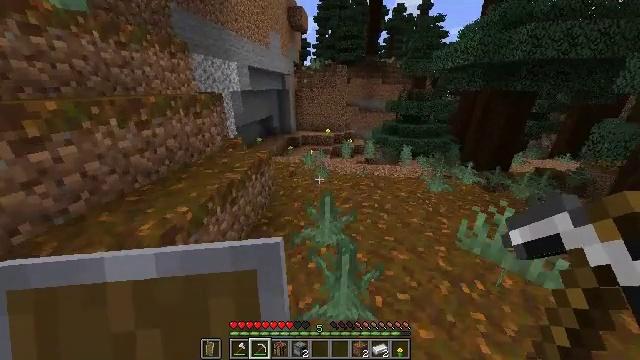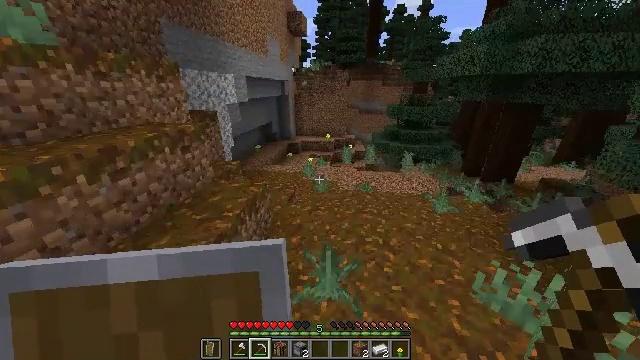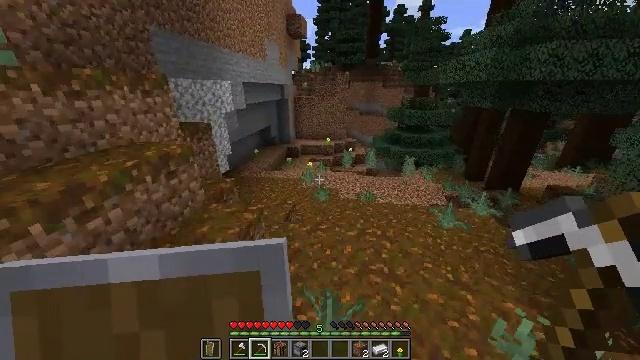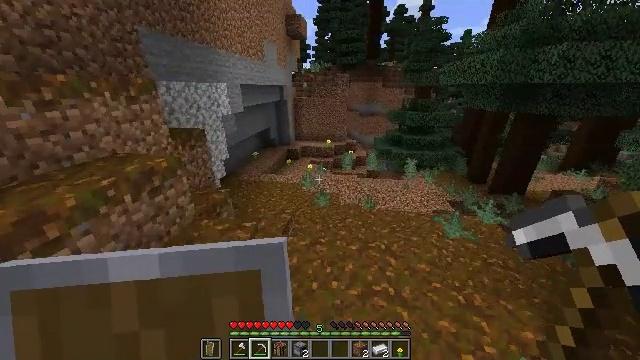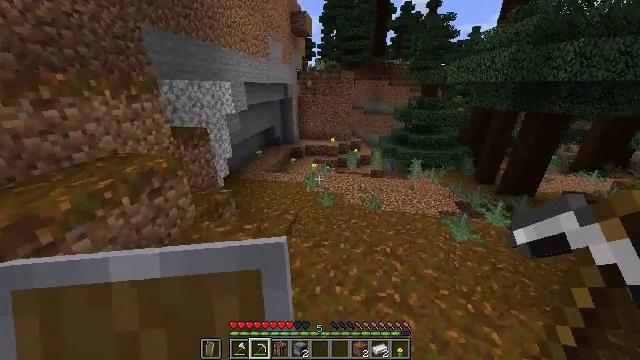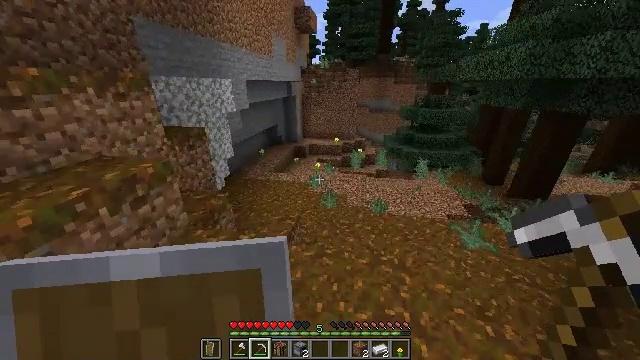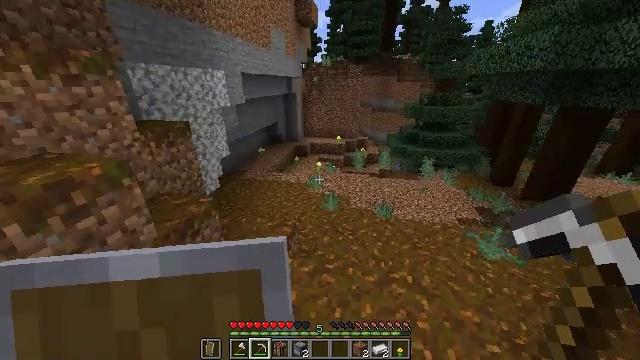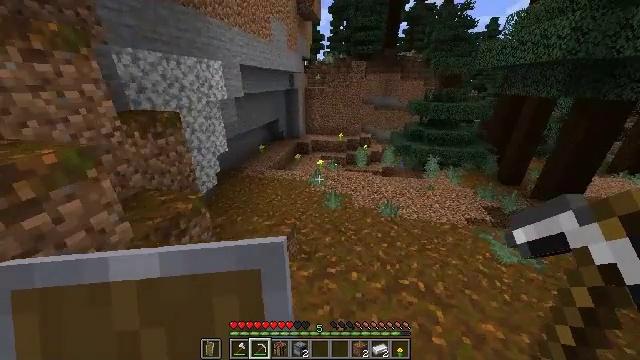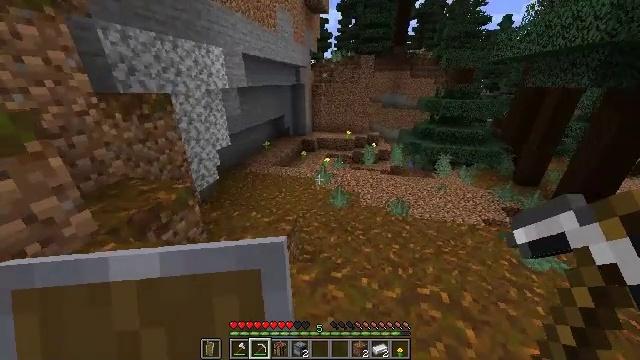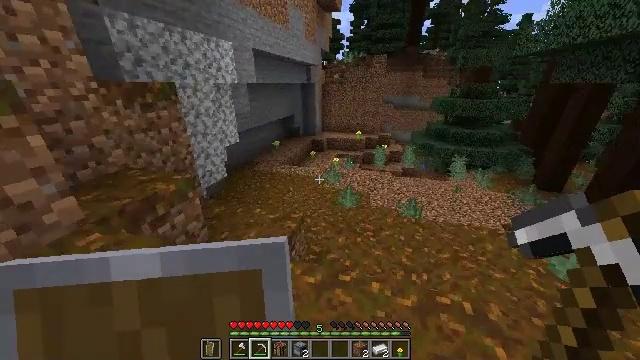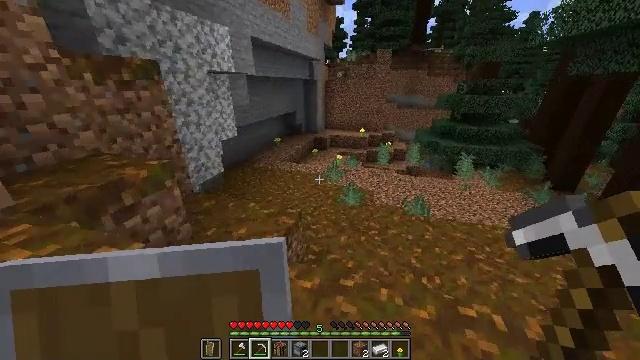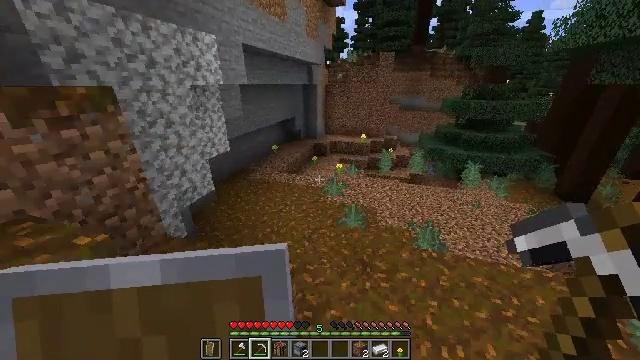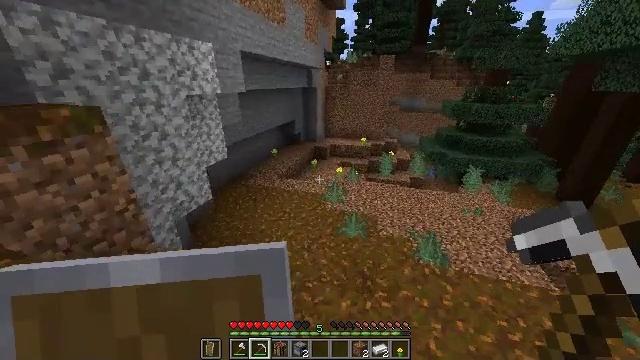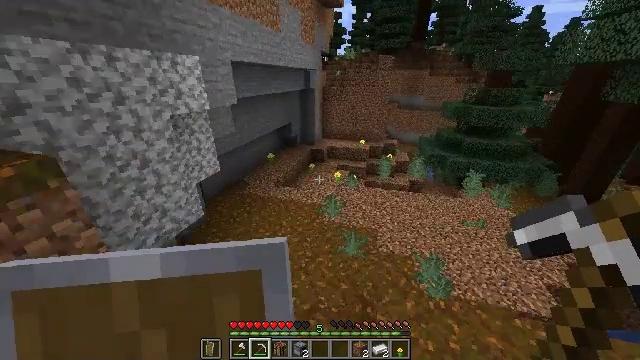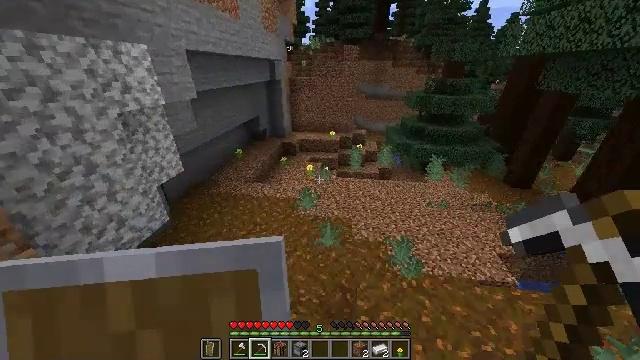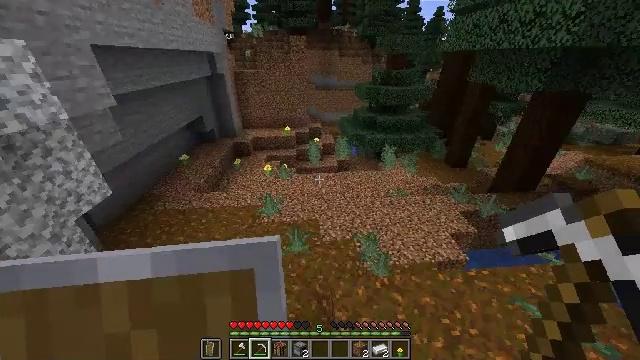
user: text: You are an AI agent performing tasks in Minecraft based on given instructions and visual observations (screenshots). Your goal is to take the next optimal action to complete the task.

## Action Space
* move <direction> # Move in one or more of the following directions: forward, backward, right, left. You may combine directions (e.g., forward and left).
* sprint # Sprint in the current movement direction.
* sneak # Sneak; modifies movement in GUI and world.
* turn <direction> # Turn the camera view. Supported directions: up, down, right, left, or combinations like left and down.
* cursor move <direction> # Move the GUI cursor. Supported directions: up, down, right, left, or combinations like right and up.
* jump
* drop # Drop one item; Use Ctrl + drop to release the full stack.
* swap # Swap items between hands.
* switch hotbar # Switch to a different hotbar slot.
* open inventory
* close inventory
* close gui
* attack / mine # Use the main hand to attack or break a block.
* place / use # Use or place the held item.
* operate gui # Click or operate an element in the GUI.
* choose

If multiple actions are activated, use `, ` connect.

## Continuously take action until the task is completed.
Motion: motion action
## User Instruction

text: Mine the sweet berry bush.
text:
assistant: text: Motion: move forward, sprint, jump
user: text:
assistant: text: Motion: move forward, jump
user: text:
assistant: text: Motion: move forward, jump
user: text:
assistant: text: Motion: move forward, turn left, jump
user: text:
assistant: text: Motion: move forward, turn left, jump
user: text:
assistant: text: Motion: move forward, jump
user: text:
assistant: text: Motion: move forward, jump
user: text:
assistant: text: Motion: move forward, turn left, jump
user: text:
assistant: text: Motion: move forward, turn left, jump
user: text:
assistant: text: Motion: move forward, jump
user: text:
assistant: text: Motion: move forward, jump
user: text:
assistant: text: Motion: move forward, jump
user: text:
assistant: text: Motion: move forward, sprint, turn down, jump
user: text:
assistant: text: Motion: move forward, sprint, turn right and down, jump
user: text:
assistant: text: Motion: move forward, sprint, turn right and down, jump
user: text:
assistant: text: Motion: move forward, sprint, turn right, jump
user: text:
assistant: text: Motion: move forward, sprint, jump
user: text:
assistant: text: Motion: move forward, sprint, jump
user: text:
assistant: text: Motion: move forward, sprint, jump
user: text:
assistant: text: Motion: move forward, sprint, jump
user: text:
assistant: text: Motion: move forward, sprint, jump
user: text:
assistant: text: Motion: move forward, sprint, jump
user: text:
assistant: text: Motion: move forward, sprint, jump
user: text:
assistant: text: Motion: move forward, jump
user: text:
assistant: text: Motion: move forward, jump
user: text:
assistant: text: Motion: move forward, turn right, jump
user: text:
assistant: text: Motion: move forward, turn right and down, jump
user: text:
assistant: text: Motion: move forward, turn right and down, jump
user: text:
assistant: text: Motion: move forward, turn right, jump
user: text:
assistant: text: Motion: move forward, jump